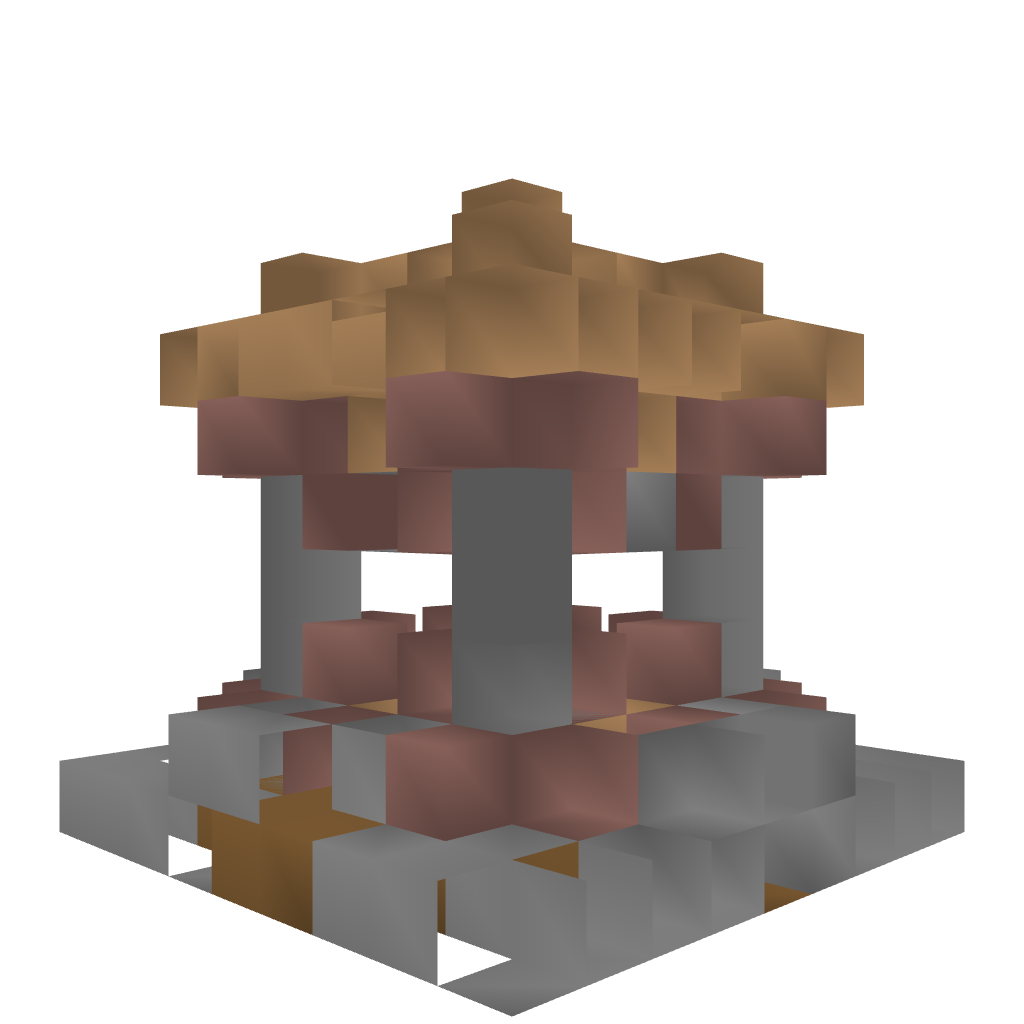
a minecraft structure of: HealingShrine 1 bad low quality